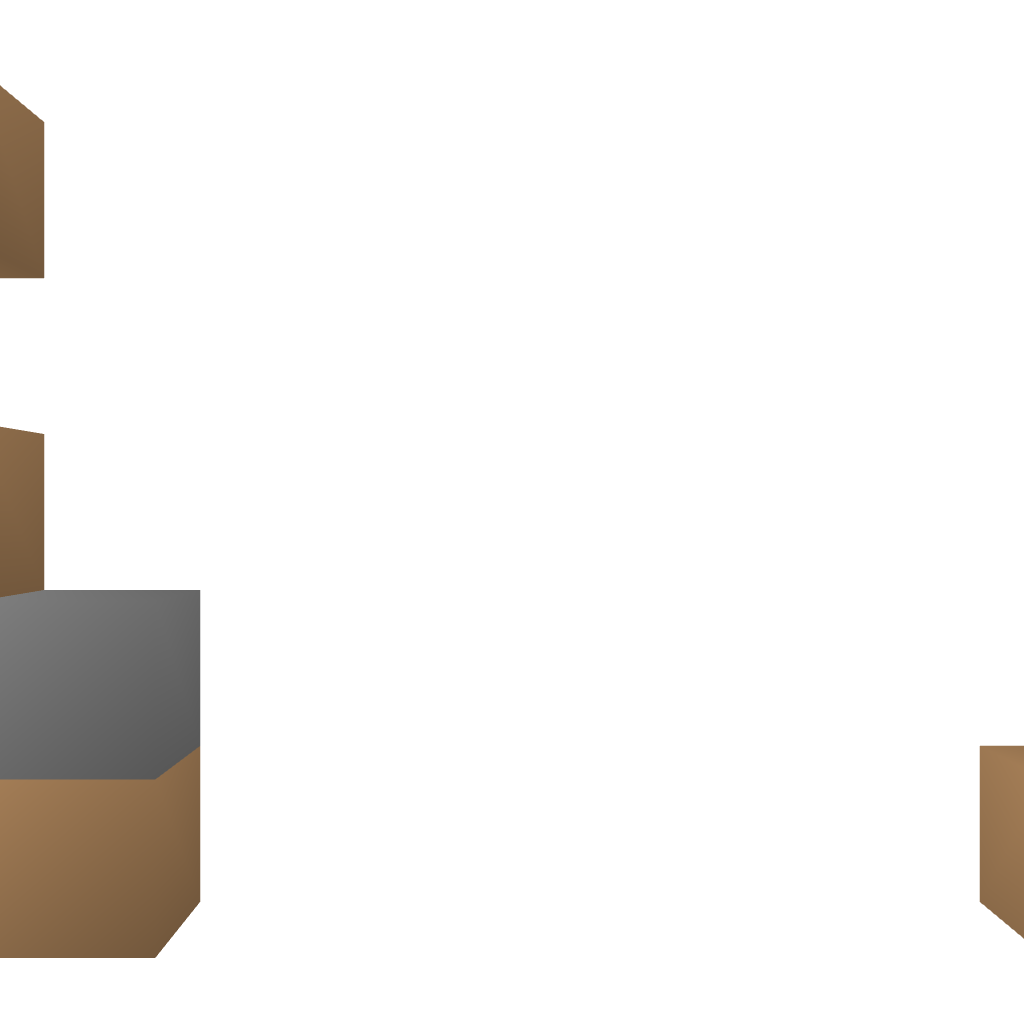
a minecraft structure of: Brewer Compact Lab bad low quality